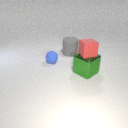
small blue rubber sphere in front of large gray rubber cylinder